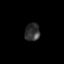
Tissue: skin
Cell type: Epithelial cells
Senescence score: 0.2529
Nuclear area (px): 259
Mean DAPI intensity: 50.965